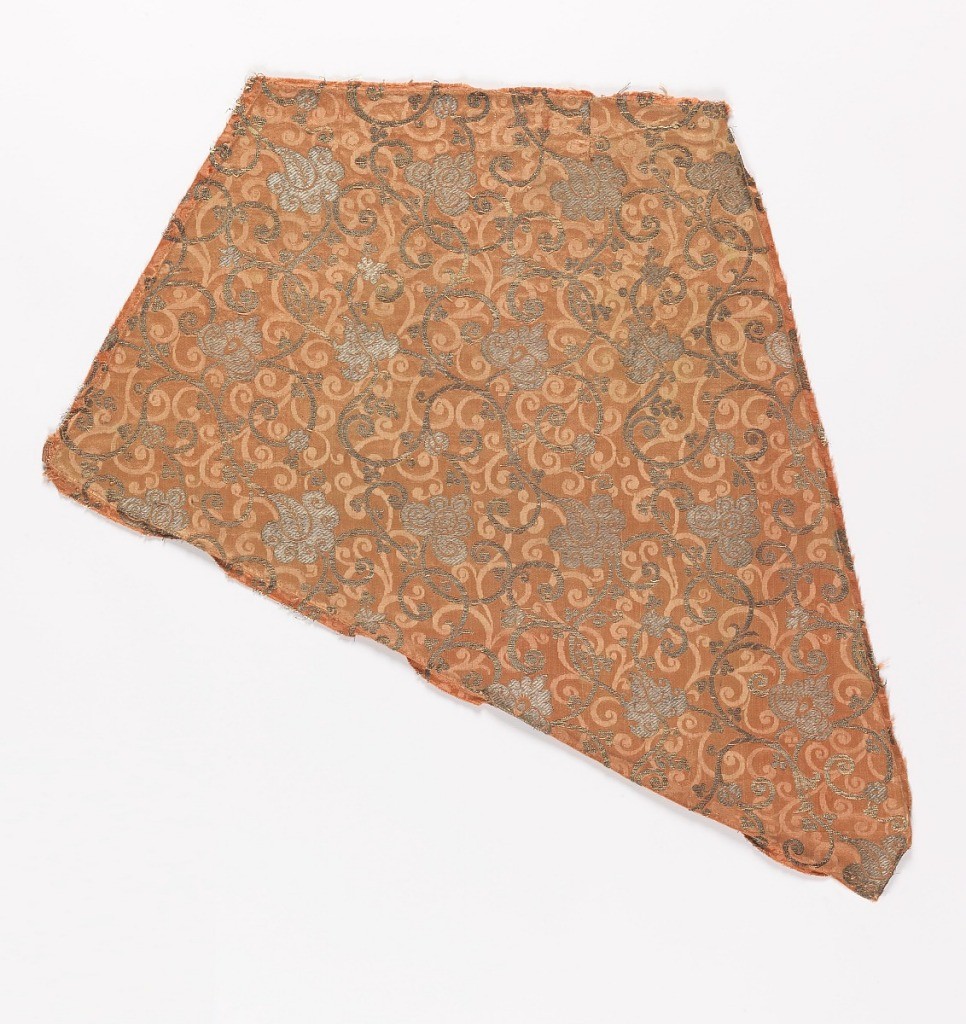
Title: Fragment
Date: ca. 1700
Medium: silk, metallic thread Technique: brocaded satin
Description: Satin damask silk weave in pink and silver with delicate scrolls and silver brocaded palmettes.